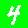
Digit: 4